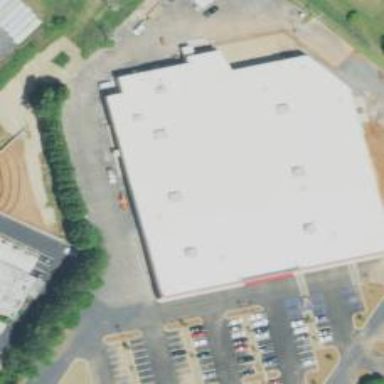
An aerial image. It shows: Building.